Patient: sex F, age 27
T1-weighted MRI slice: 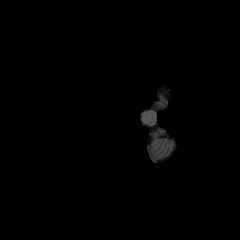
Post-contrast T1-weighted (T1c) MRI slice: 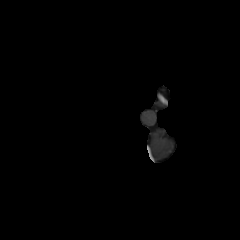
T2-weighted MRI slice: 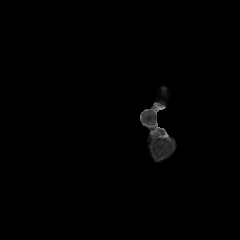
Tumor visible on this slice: no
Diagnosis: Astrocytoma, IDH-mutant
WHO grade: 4